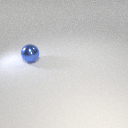
large blue metal sphere